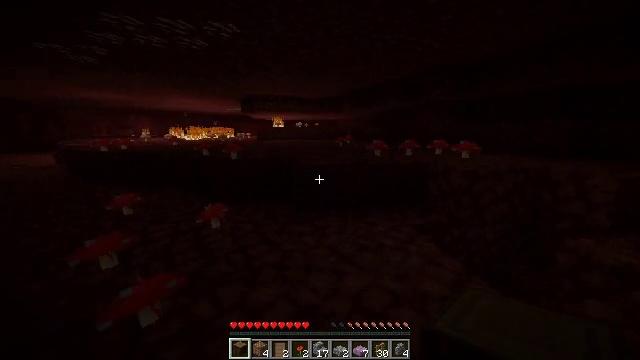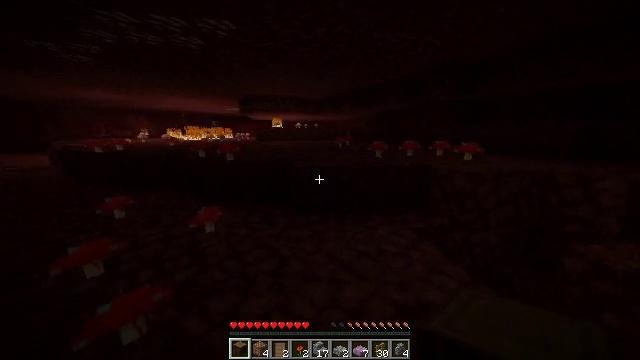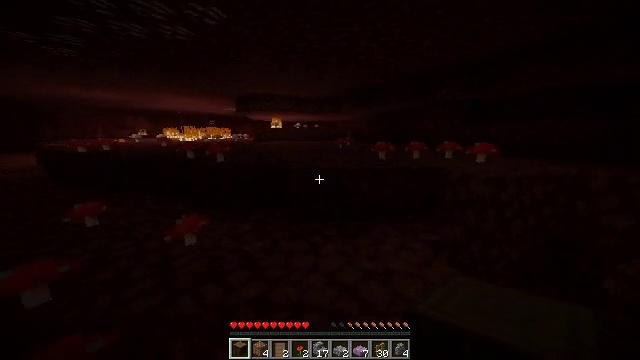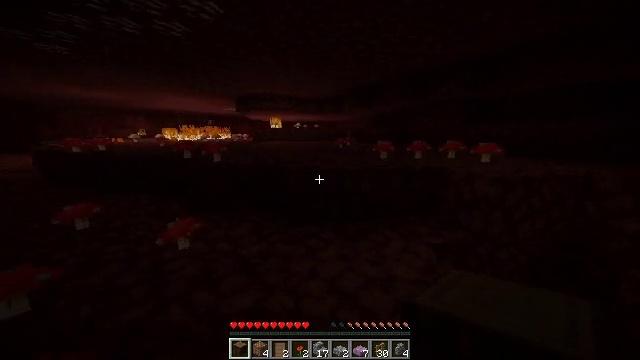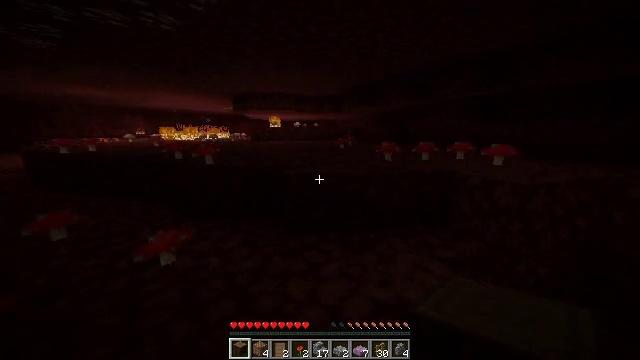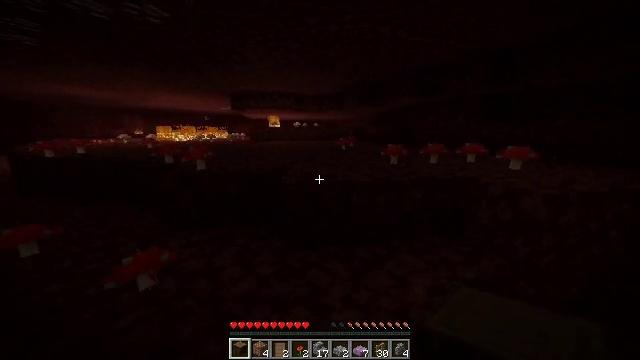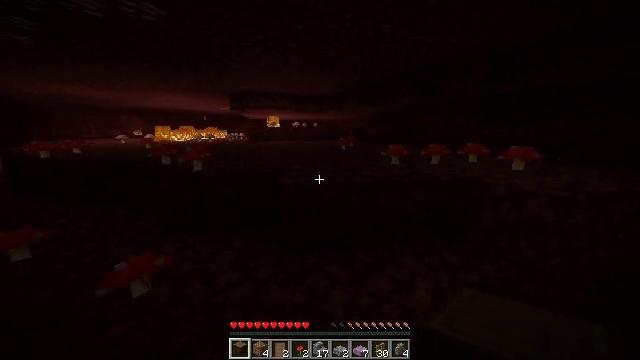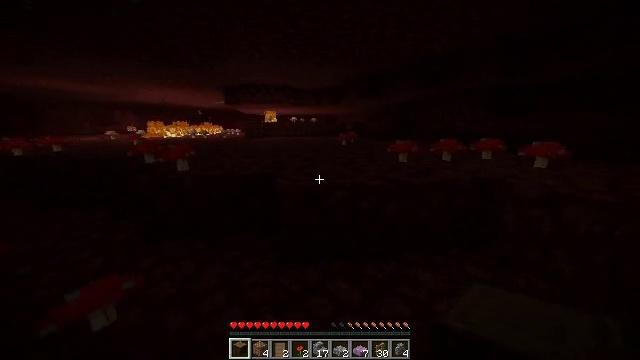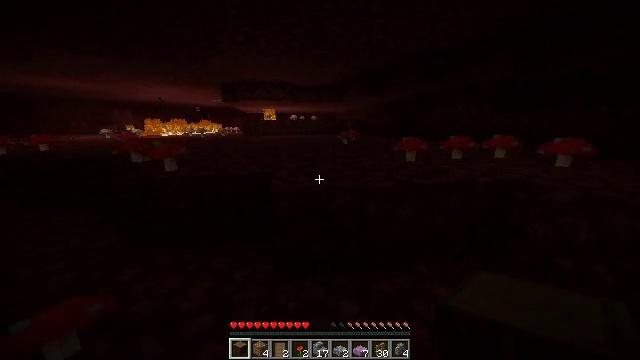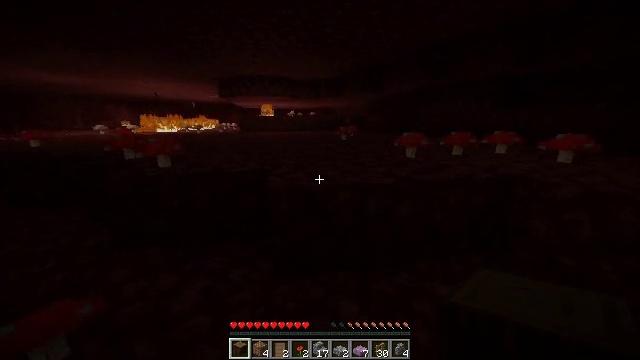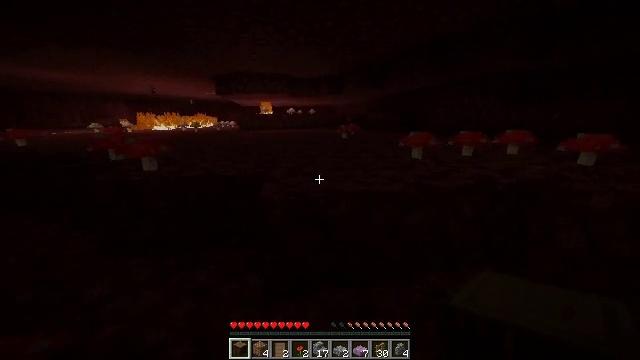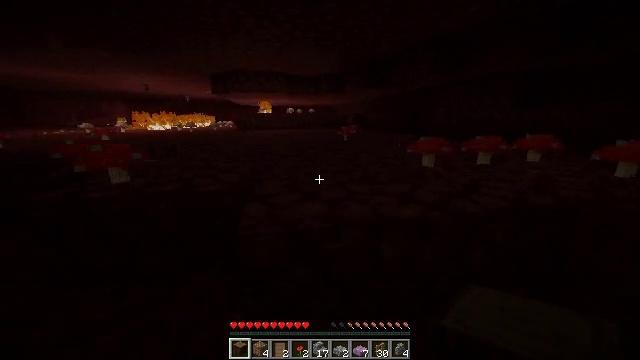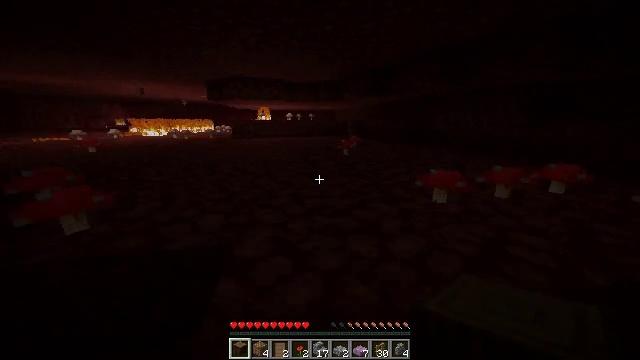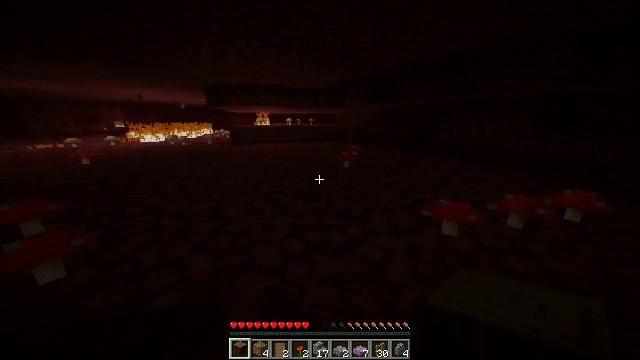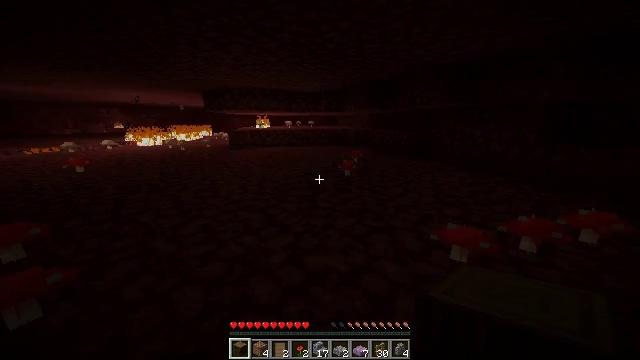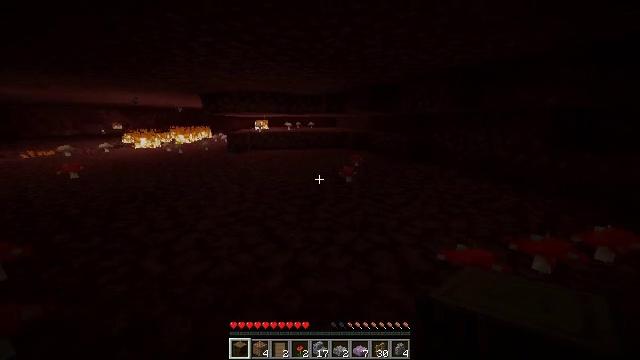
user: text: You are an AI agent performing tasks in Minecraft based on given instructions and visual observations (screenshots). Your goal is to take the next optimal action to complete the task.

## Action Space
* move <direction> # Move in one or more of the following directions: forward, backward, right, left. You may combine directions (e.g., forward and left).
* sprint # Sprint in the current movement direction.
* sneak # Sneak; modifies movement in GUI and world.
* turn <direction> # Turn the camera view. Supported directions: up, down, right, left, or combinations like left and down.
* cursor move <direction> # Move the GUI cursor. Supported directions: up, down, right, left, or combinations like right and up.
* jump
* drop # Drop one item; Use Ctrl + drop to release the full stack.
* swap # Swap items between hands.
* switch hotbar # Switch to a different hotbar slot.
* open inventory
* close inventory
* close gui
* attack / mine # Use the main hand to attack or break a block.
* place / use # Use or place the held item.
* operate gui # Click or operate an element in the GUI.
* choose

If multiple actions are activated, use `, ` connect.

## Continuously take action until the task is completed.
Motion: motion action
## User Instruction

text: Extinguish the fire.
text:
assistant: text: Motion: move forward, sprint
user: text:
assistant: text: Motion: move forward, sprint
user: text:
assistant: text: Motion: move forward, sprint
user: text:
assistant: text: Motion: move forward, sprint
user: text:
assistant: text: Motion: move forward, sprint
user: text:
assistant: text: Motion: move forward, sprint
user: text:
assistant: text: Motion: move forward, sprint, turn down
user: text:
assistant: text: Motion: move forward, sprint
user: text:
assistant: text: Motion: move forward, sprint, turn down
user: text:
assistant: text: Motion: move forward, sprint
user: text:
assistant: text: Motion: move forward, sprint
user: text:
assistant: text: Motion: move forward, sprint, jump
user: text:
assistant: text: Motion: move forward, sprint, jump
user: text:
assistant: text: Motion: move forward, sprint, jump
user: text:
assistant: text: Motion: move forward, sprint, jump
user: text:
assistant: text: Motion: move forward, sprint, jump
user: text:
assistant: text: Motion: move forward, sprint, jump
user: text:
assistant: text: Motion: move forward, sprint, jump
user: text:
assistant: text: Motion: move forward, sprint
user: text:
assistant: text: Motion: move forward, sprint
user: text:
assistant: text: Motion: move forward, sprint, jump
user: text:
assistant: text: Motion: move forward, sprint, jump
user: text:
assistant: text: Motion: move forward, sprint, turn left and down, jump
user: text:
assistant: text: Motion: move forward, sprint, turn left and down, jump
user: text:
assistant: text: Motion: move forward, sprint, turn left, jump
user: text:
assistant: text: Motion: move forward, sprint, turn left, jump
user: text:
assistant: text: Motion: move forward, sprint
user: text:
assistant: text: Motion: move forward, sprint
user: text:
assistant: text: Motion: move forward and move left, sprint, turn left
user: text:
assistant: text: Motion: move forward and move left, sprint, turn left